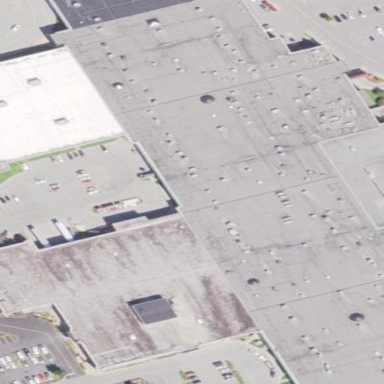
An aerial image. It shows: Mall building.